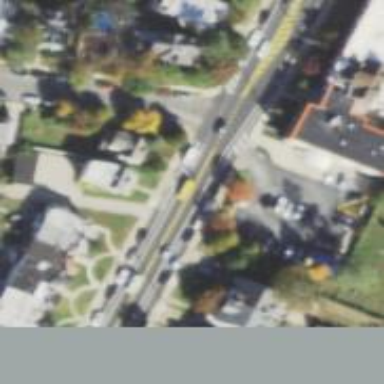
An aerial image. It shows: Unmarked road crossing.